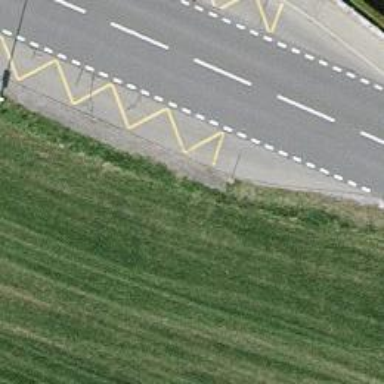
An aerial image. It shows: Bus stop along the road.